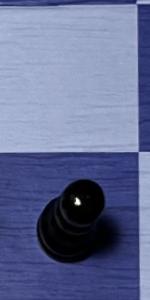
Label: Pawn_Black